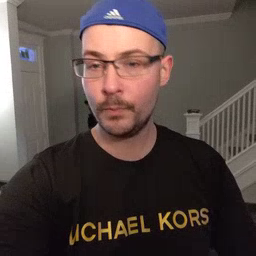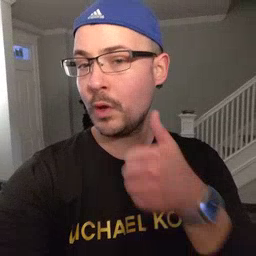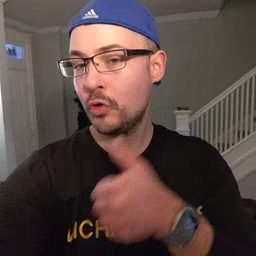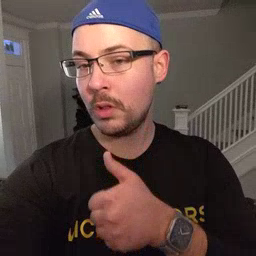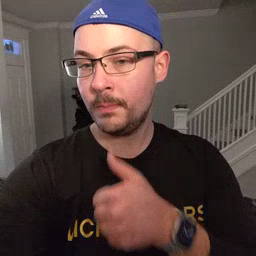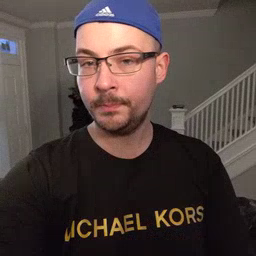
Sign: girl